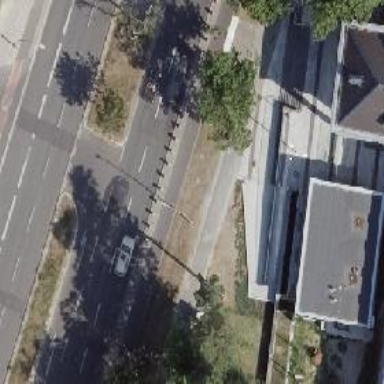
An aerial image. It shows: Secondary road with asphalt surface. There is parallel parking lane on the right side and track for cycling on the right as well.